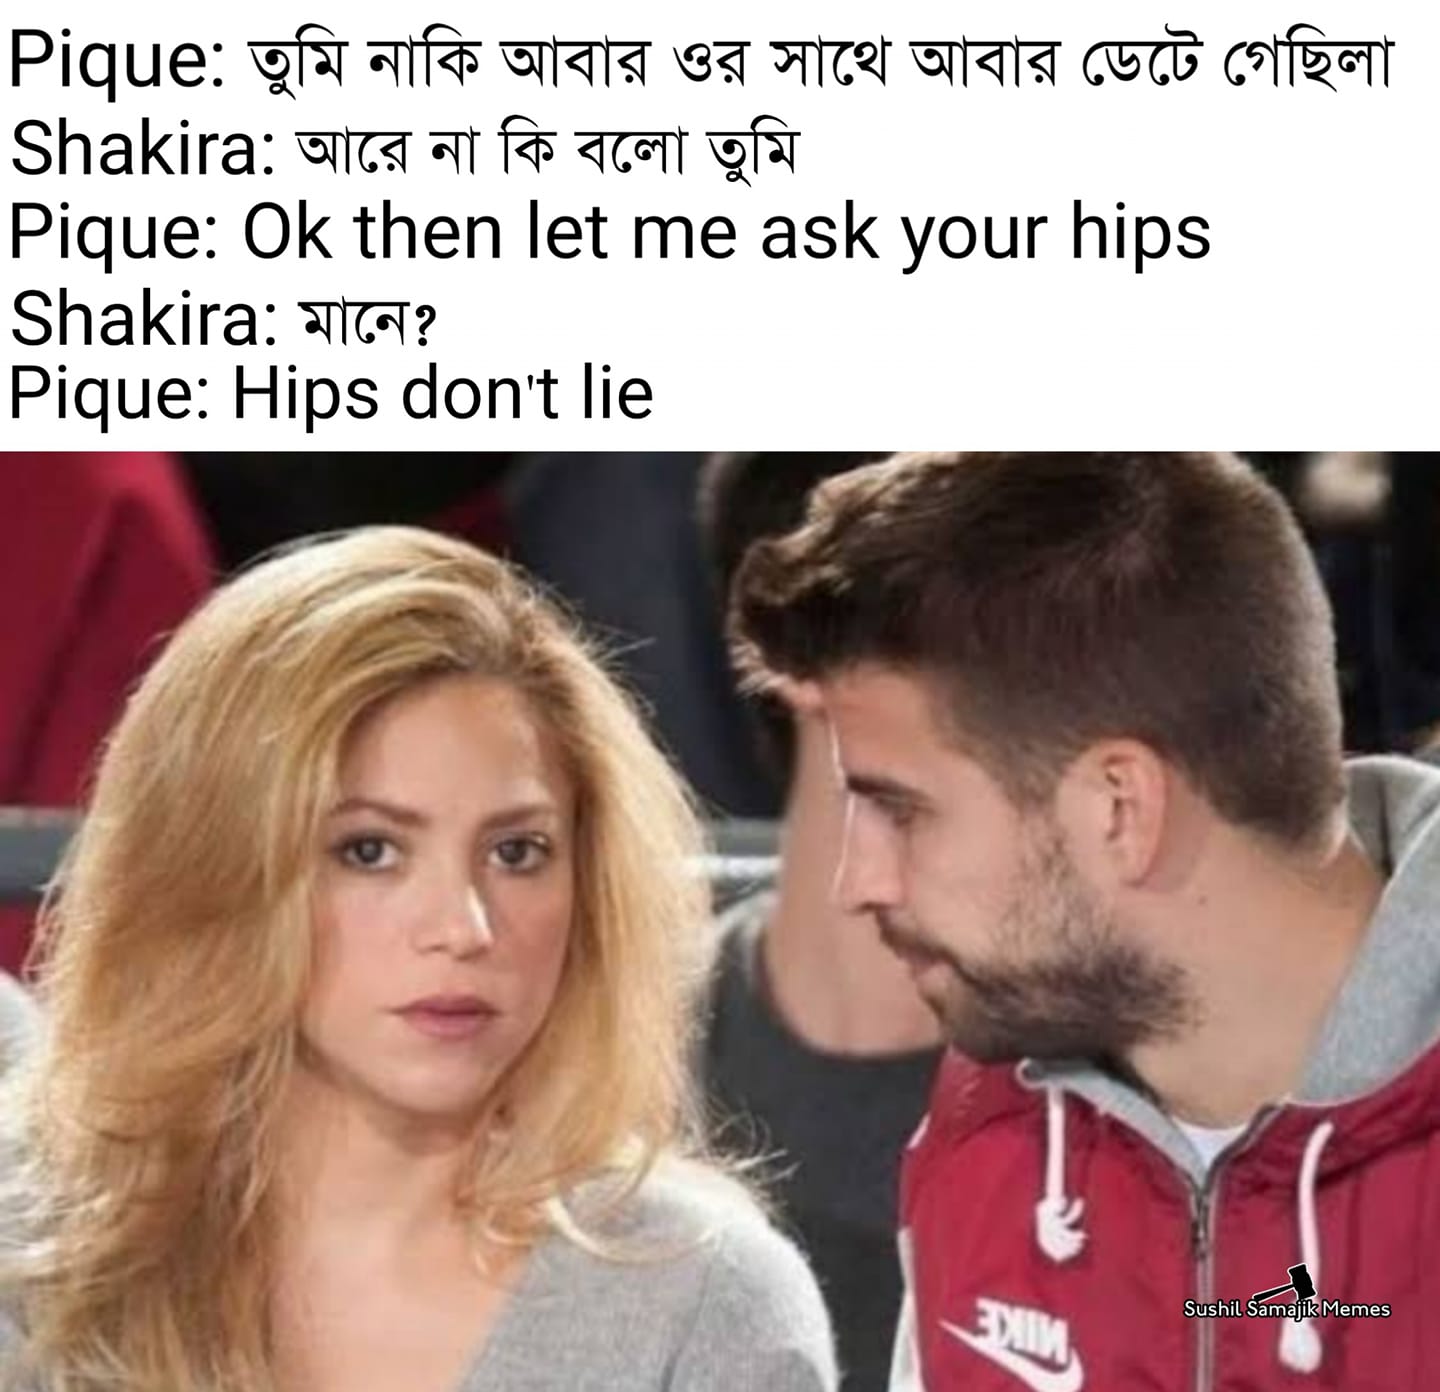
Caption: Pique: তুমি নাকি আবার ওর সাথে আবার ডেটে গেছিলা     Shakira:  আরে না কি বলো তুমি    Pique: Ok then let me ask your hips   Shakira: মানে ?     Pique:  Hips don't lie
Label: non-hate